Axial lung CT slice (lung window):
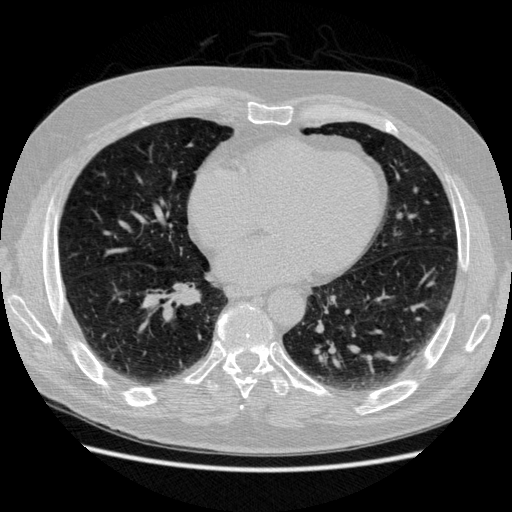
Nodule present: no